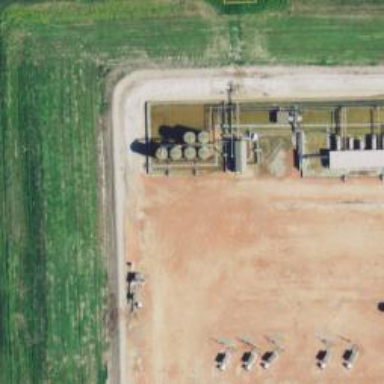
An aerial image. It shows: Storage tank with man-made structure.